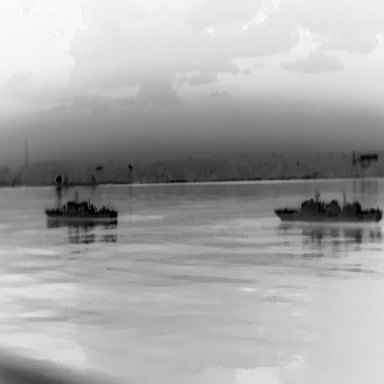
There are two warships in the infrared image.